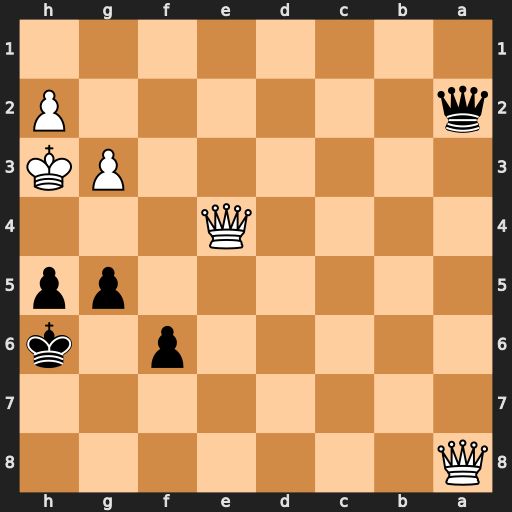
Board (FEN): Q7/8/5p1k/6pp/4Q3/6PK/q6P/8
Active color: b
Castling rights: -
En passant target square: -
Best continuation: g4+ Qxg4 hxg4+